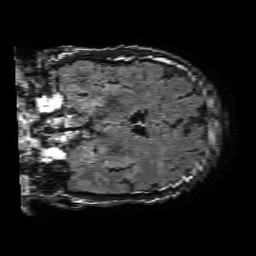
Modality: FLAIR
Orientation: coronal
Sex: male
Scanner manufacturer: philips
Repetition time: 11 s
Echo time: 0.125 s